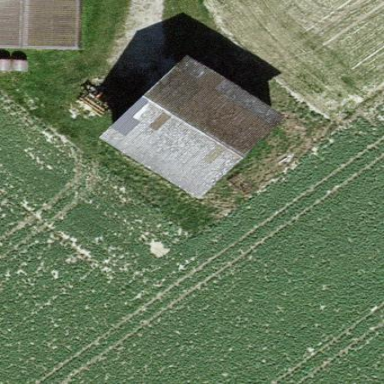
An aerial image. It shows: Farm building.